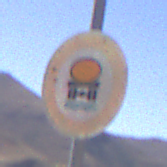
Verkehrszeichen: VerbotFahrzeugeWassergefaehrdenderLadung
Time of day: Midday
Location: Outdoor (Nature)
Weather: Clear
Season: NotSpecified
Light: Natural